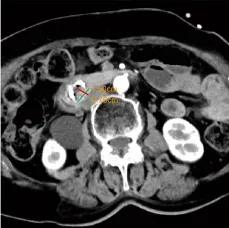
The examination results of Case 1 after 125I implantation. (B) Three months after 125I seed implantation, enhanced CT indicated the treatment response was PR.
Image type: radiology (ct)